【题型】解答题　【知识点】立体几何　【难度】easy
如图，\(ABCD-A_1B_1C_1D_1\) 是一块正四棱台形铁料，上、下底面的边长分别为 20 cm 和 40 cm，高 30 cm。

\vspace{5pt}
(1) 求正四棱台 \(ABCD-A_1B_1C_1D_1\) 的侧面 \(BCC_1B_1\) 与底面 \(ABCD\) 所成二面角的大小；

\vspace{5pt}
(2) 现削去部分铁料（不计损耗），将原正四棱台打磨为一个圆台，使得该圆台的上、下底面分别为原正四棱台上、下底面正方形的内切圆及其内部。求削去部分与原正四棱台的体积之比。

\vspace{5pt}
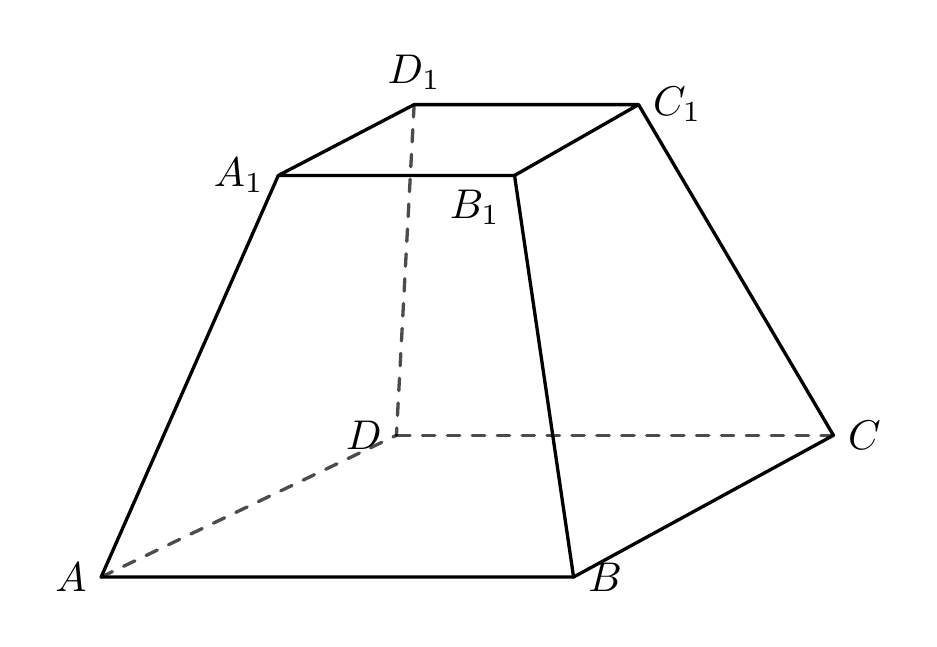
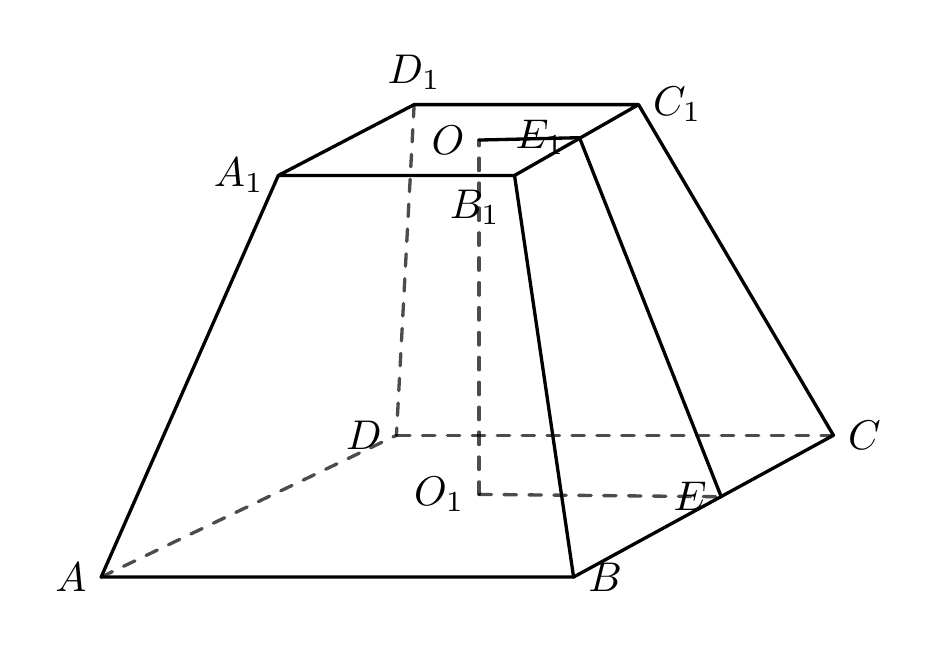
【解答】
【详解】

(1) 设正方形 \(ABCD\)，\(A_1B_1C_1D_1\) 的中心分别为 \(O\)，\(O_1\)，连接 \(OO_1\)，则 \(OO_1 \perp\) 平面 \(ABCD\)，

分别取 \(BC\)，\(B_1C_1\) 的中点 \(E\)，\(E_1\)，连接 \(EE_1\)，\(OE\)，\(OE_1\)，则 \(OE \perp BC\)，\(O_1E_1 \perp B_1C_1\)，

由 \(E\)，\(E_1\) 分别为等腰梯形 \(BCC_1B_1\) 底边 \(BC\)，\(B_1C_1\) 的中点，得 \(EE_1 \perp BC\)，

由 \(O_1E_1 \parallel A_1B_1 \parallel AB \parallel OE\)，得四边形 \(O_1OEE_1\) 是一个直角梯形，

\(EE_1 \perp BC\)，又 \(OE \perp BC\)，\(\angle OEE_1\) 为侧面 \(BCC_1B_1\) 与底面 \(ABCD\) 所成二面角的平面角，

由条件知 \(O_1E_1 = \frac{1}{2}A_1B_1 = 10\)，\(OE = \frac{1}{2}AB = 20\)，\(OO_1 = 30\)，则 \(\tan \angle OEE_1 = \frac{OO_1}{OE - O_1E_1} = \frac{30}{10} = 3\)，

所以侧面 \(BCC_1B_1\) 与底面 \(ABCD\) 所成二面角的大小为 \(\arctan 3\)。

\vspace{5pt}
(2) 依题意，圆台 \(O-O_1\) 上底面半径 \(r = 10\,\text{cm}\)，下底面半径 \(R = 20\,\text{cm}\)，高 \(O_1O = 30\,\text{cm}\)，

则圆台 \(O-O_1\) 的体积为
\[
V_1 = \frac{1}{3}\pi(10^2 + 20^2 + 10 \times 20) \times 30 = 7000\pi \, (\text{cm}^3),
\]
又正四棱台的体积
\[
V_2 = \frac{1}{3}(20^2 + 40^2 + \sqrt{20^2 \times 40^2}) \times 30 = 28000 \, (\text{cm}^3),
\]
所以削去部分的体积 \(V_3 = 28000 - 7000\pi \, (\text{cm}^3)\)，

所以削去部分与正四棱台的体积之比为
\[
\frac{28000 - 7000\pi}{28000} = \frac{4 - \pi}{4}.
\]
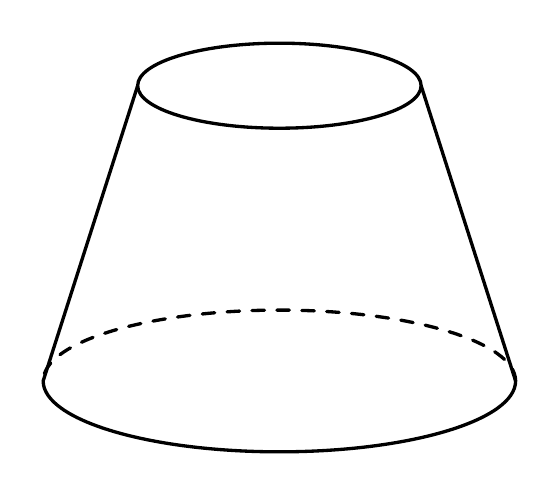